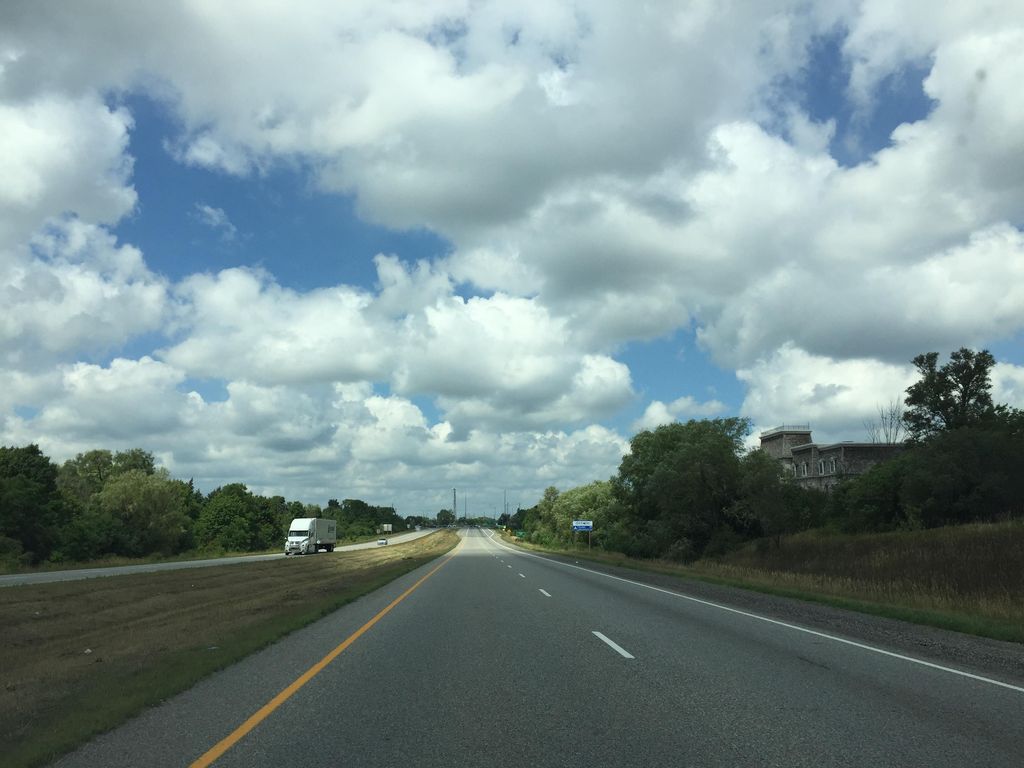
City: kitchener-waterloo